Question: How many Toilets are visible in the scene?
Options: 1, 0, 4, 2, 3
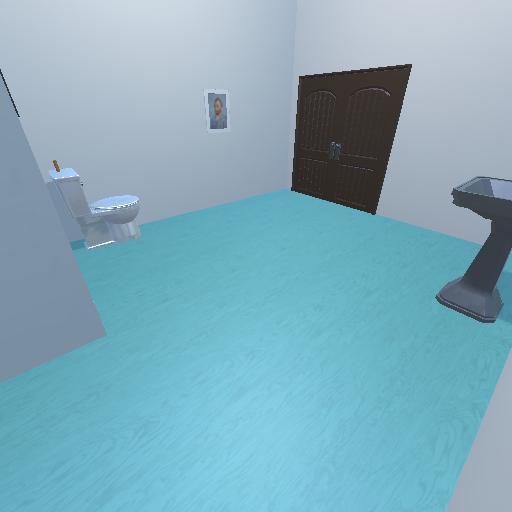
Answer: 1